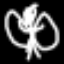
Label: angel